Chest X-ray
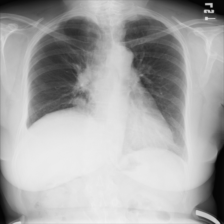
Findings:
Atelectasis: negative
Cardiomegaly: negative
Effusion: negative
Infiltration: negative
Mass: positive
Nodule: negative
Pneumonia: negative
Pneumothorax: negative
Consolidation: negative
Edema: negative
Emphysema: negative
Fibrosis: negative
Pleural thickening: negative
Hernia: negative